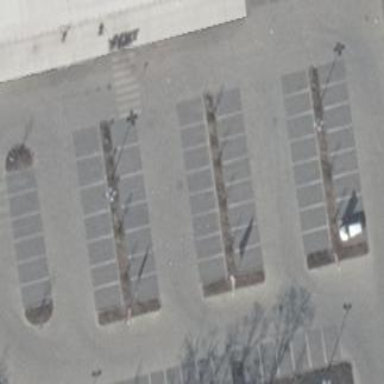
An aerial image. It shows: Parking area with surface.